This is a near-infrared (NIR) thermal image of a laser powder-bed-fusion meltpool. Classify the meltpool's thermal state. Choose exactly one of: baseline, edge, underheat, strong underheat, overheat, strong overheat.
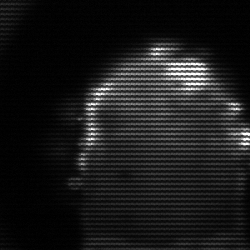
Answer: baseline